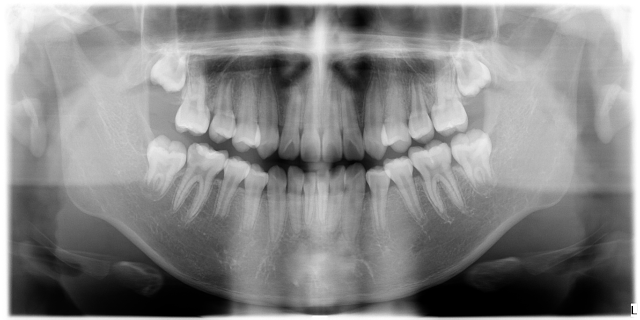
adult